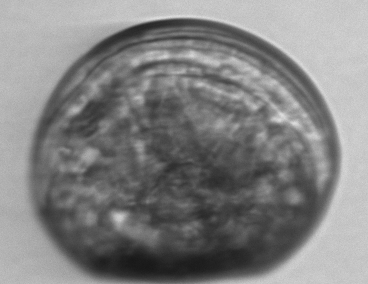
Label: shellfish_larvae